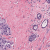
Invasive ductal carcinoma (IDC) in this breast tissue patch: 1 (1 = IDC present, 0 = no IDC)